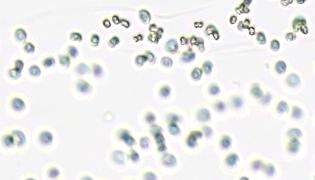
Label: Phaeocystis